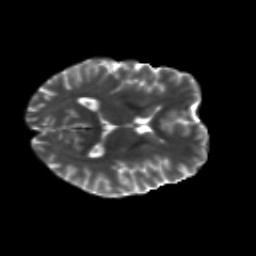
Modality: T2w
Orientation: axial
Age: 28
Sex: male
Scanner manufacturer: siemens
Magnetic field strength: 3 T
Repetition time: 8.8 s
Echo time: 0.085 s